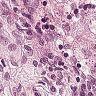
Metastatic tissue present: yes